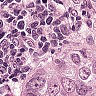
Metastatic tissue present: yes